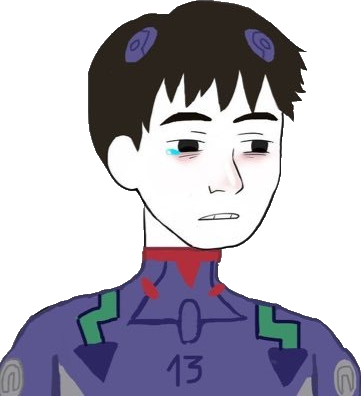
Label: 5_Twinkjak